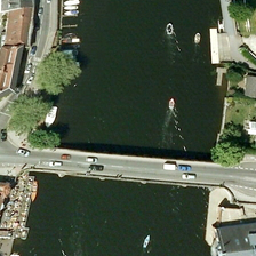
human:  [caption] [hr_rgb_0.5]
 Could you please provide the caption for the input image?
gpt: Parked on the bridges of various cars, they are some orange buildings.

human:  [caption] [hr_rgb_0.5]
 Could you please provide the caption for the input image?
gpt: There are three yachts near the bridge where different cars are parked.

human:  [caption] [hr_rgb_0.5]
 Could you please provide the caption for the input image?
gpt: Three yachts are approaching a bridge with several cars parked on it.

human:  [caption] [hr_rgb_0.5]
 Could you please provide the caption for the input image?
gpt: There are three yachts running near the bridge where all kinds of cars are parked.

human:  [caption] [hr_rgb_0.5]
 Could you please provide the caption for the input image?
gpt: There are orange buildings beside the bridge parked on different cars.